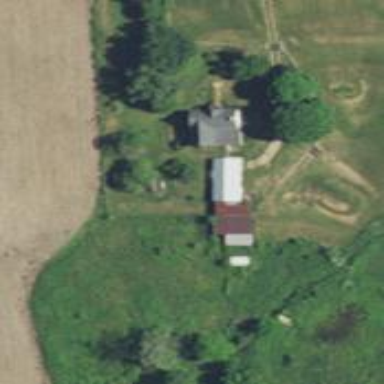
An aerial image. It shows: Simple and straightforward house.